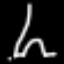
Label: The Eiffel Tower